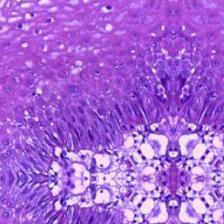
Diagnosis: Normal